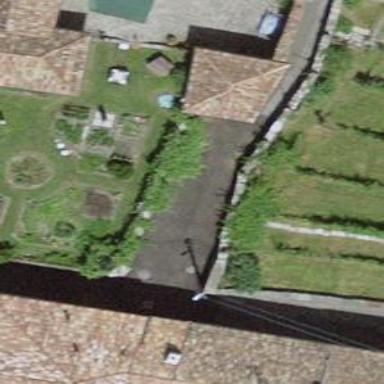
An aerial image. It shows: Retaining wall.